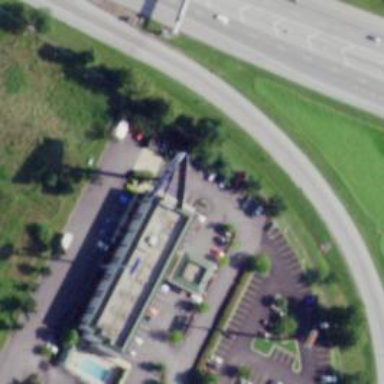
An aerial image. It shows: Hotel building.